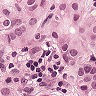
Metastatic tissue present: yes